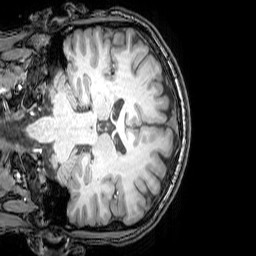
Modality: T1w
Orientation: coronal
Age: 23
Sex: male
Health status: healthy
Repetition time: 0.081 s
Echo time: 0.037 s